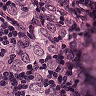
Metastatic tissue present: yes